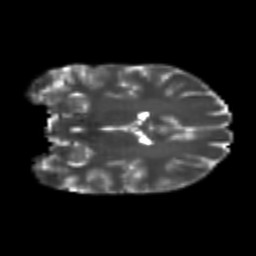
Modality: T2w
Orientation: coronal
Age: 22
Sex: female
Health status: healthy
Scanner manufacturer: philips
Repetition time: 7.384 s
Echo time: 0.08599 s